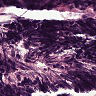
Metastatic tissue present: no